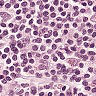
Metastatic tissue present: no